Question: I've tried to use achart engine but the documentation is somewhat unclear. I've also tried looking through the examples.
Could someone explain how to increase the thickness of the lines in the bar graph that's attached? Also, I would like to separate each bar into it's own series but I haven't had luck doing so (my code is below the image). I've been working on this issue for a really long time!

'''
public XYMultipleSeriesRenderer getBarDemoRenderer() {
Log.d(LOG_TAG, "Entering getBarDemoRenderer");
XYMultipleSeriesRenderer renderer = new XYMultipleSeriesRenderer();
renderer.setAxisTitleTextSize(18);
renderer.setChartTitleTextSize(20);
renderer.setLabelsTextSize(18);
renderer.setLegendTextSize(14);
renderer.setMargins(new int[] {20, 30, 15, 0});
int[] color = {Color.RED, Color.CYAN,Color.YELLOW, Color.LTGRAY,Color.MAGENTA, Color.GREEN, Color.WHITE};
for(int i=0; i<7; i++){
SimpleSeriesRenderer r = new SimpleSeriesRenderer();
r.setColor(color[i]);
renderer.addSeriesRenderer(r);
}
int renderCount = renderer.getSeriesRendererCount();
Log.d(LOG_TAG, "Renderer series count = " + renderCount);
return renderer;
}
private XYMultipleSeriesDataset getApplianceDataset() {
XYMultipleSeriesDataset dataset = new XYMultipleSeriesDataset();
try{
CategorySeries series = null;
for (Map.Entry<String,Float> entry : list.entrySet()) {
String key = entry.getKey();
series = new CategorySeries (key);
String b=String.valueOf(entry.getValue());
double value=Double.valueOf(b);
series.add(value);
dataset.addSeries(series.toXYSeries());
}
}catch(IllegalArgumentException e){
Log.e(LOG_TAG, "IllegalArgumentException " + e.toString());
Toast.makeText(this, "Unable to show chart", Toast.LENGTH_LONG).show();
}
int dataSeriesCount = dataset.getSeriesCount();
return dataset;
}
private void setChartSettings(XYMultipleSeriesRenderer renderer) {
renderer.setChartTitle("Test Bar Chart");
renderer.setChartTitleTextSize(20);
renderer.setXTitle("Appliance");
renderer.setYTitle("Watt Hours (wh)");
renderer.setXAxisMax(3);
renderer.setXAxisMin(0.0);
renderer.setYAxisMax(1800);
renderer.setYAxisMin(0);
}
'''
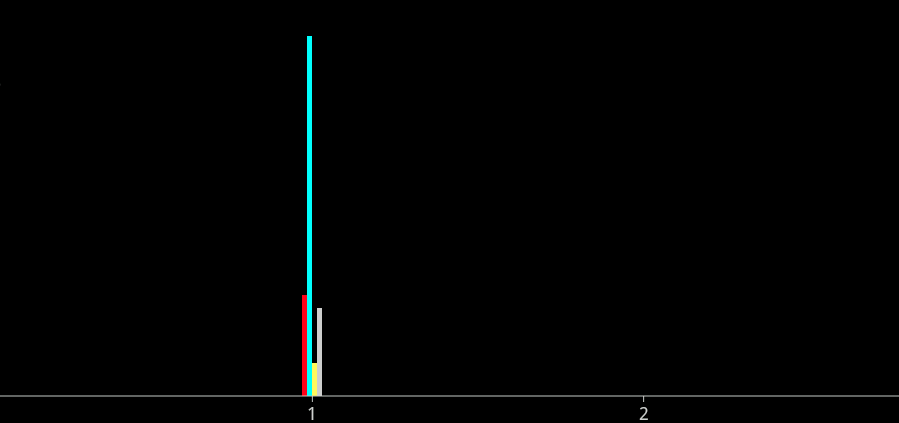
Answer: in setChartSettings give
'''
renderer.setBarSpacing(1.0f);
renderer.setMargins(new int[] {10, 10, 10, 0});
'''